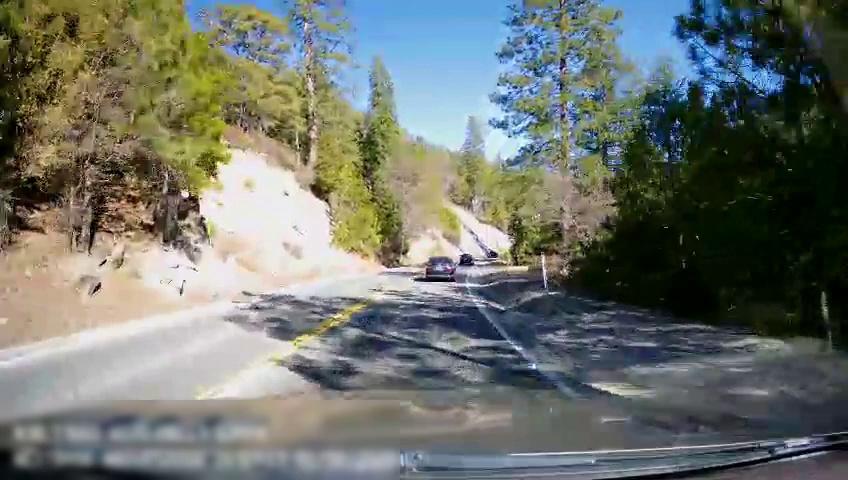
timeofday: Day
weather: Sunny
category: Drivable Space
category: Vehicles | Car
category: Vehicles | Car
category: Lanes | Opposite Lane
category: Lanes | Opposite Lane
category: Lanes | Current Lane
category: Lanes | Current Lane